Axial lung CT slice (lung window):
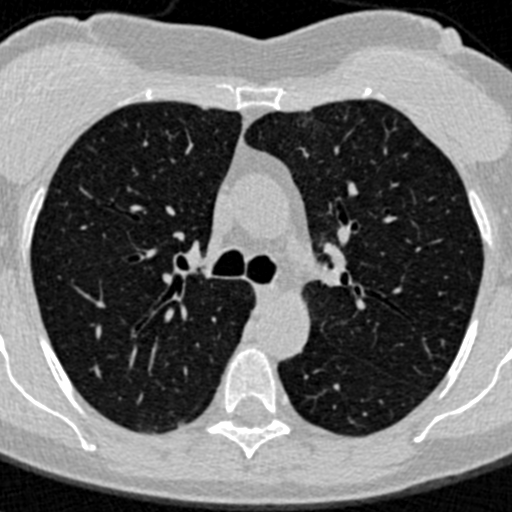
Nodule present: no